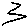
Label: zigzag